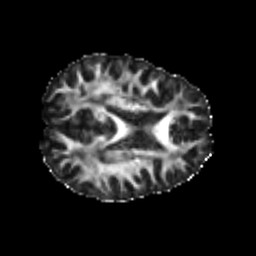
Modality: FA
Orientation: axial
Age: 22
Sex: male
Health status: healthy
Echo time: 0.074 s